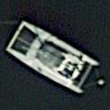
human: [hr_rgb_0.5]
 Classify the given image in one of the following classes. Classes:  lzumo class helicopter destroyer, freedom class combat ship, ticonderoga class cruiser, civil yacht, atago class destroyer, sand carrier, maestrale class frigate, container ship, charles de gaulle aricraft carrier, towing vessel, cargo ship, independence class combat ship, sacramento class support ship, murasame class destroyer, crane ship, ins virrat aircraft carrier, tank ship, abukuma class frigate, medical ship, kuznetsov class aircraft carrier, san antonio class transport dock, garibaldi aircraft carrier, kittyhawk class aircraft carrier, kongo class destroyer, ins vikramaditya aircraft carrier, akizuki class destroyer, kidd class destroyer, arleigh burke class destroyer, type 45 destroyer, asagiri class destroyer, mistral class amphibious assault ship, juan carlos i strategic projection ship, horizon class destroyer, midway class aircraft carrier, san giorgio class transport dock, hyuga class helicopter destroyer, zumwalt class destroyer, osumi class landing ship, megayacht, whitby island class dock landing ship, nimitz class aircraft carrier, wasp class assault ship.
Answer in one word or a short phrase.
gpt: Civil yacht